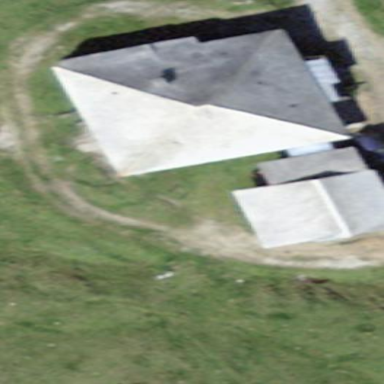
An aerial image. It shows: Farm auxiliary building.